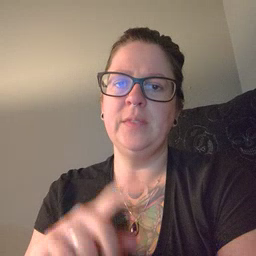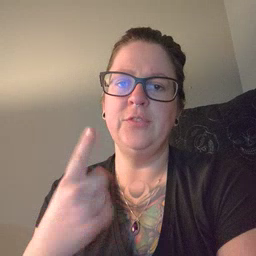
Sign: first